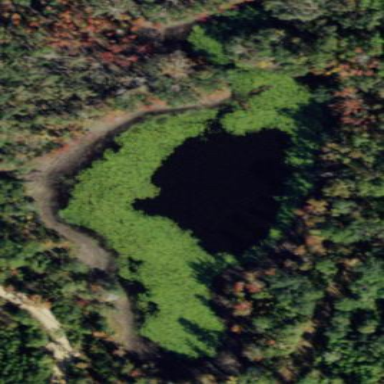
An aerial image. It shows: Marsh wetland.